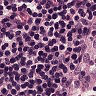
Metastatic tissue present: no